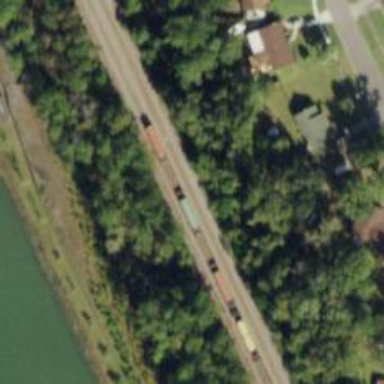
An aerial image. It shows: Railway track.